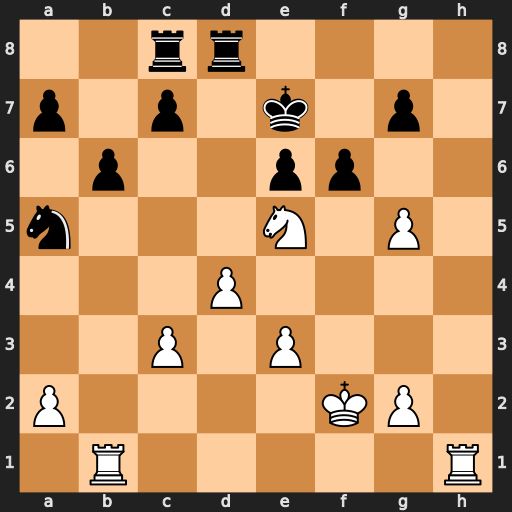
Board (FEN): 2rr4/p1p1k1p1/1p2pp2/n3N1P1/3P4/2P1P3/P4KP1/1R5R
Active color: w
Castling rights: -
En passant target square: -
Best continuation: gxf6+ gxf6 Rh7+ Kd6 Nf7+